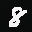
Label: 8